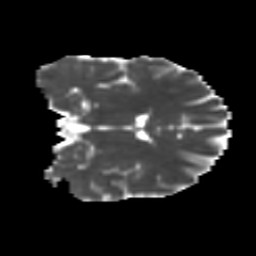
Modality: MD
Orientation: coronal
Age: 15
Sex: male
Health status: ill
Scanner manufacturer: ge
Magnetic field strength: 3 T
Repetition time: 6.752 s
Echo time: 0.079 s